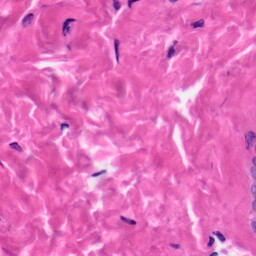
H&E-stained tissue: Skin